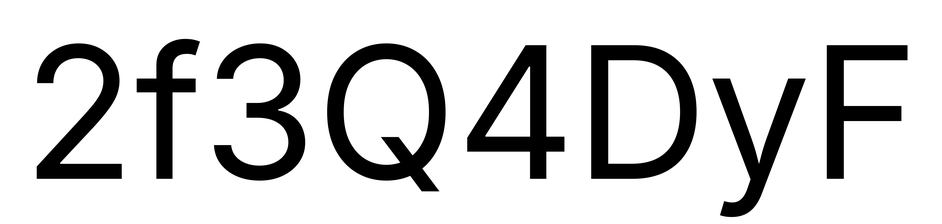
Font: Inter_Regular